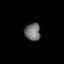
Tissue: prostate
Cell type: Epithelial cells
Senescence score: 0.3024
Nuclear area (px): 271
Mean DAPI intensity: 112.764